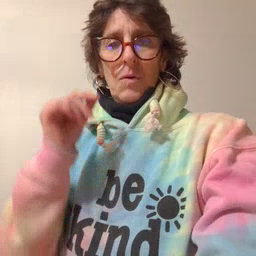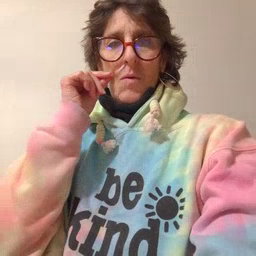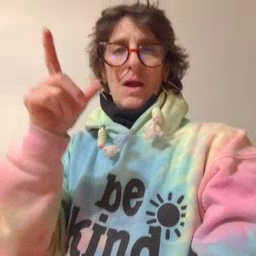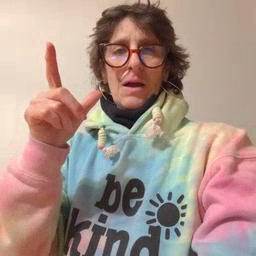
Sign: wake